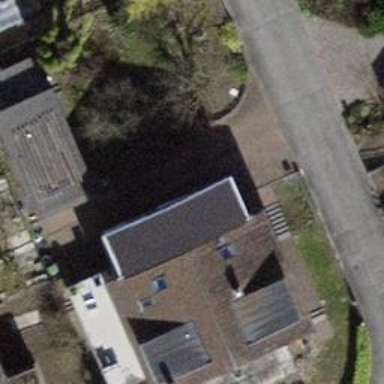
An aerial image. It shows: Building with tile roof.